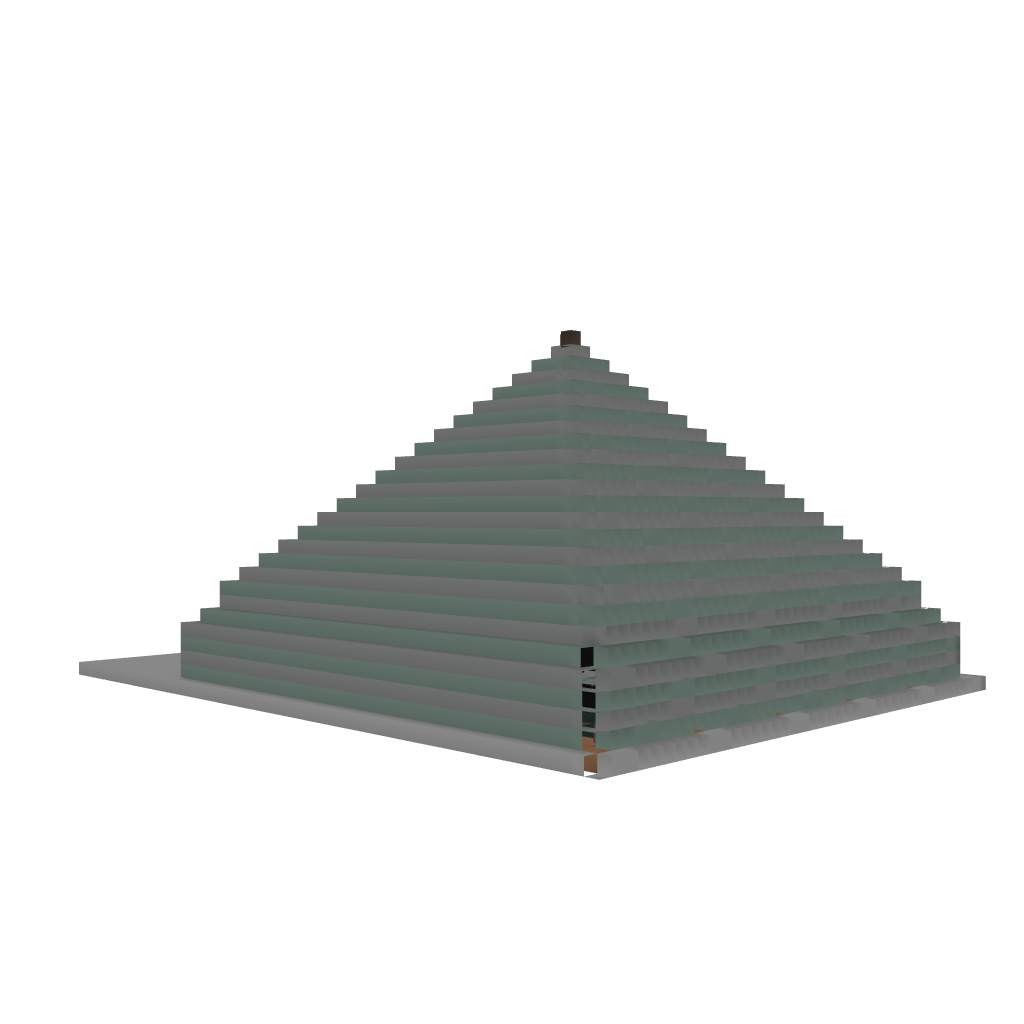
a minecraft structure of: The Hostile Mob Temple